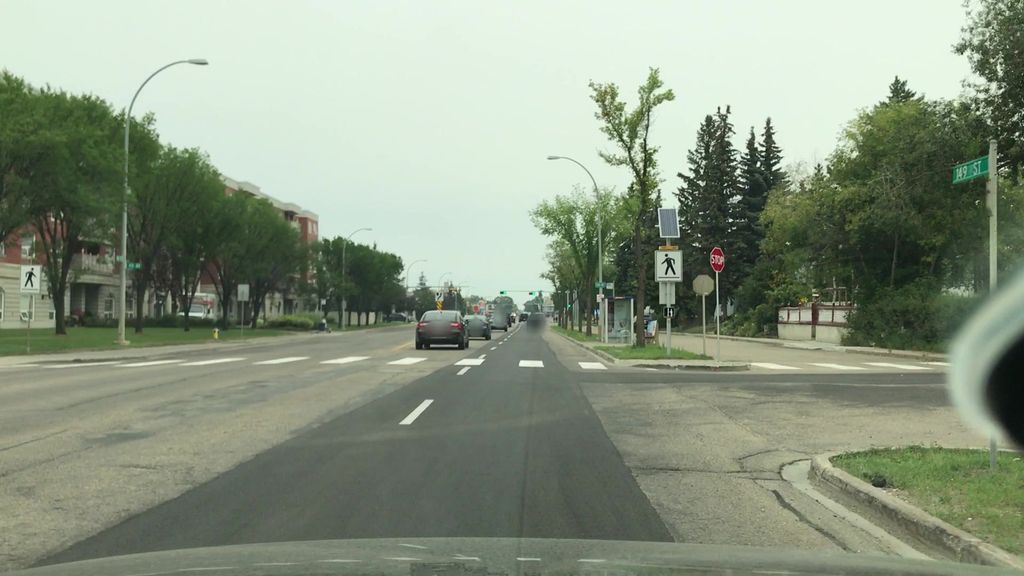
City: edmonton